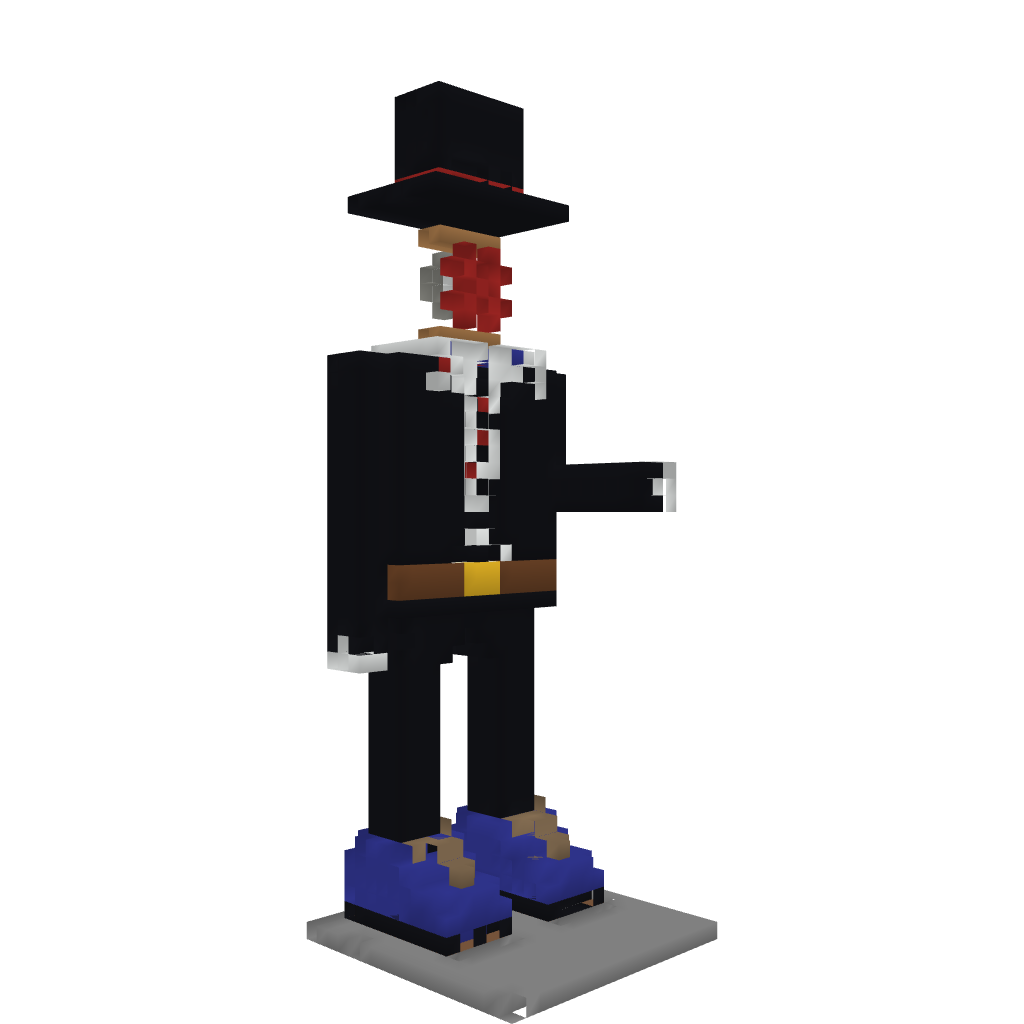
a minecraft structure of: Squid Man statue